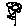
Label: flower